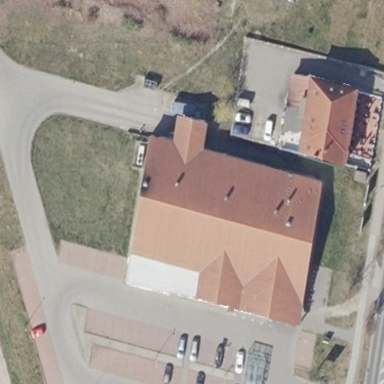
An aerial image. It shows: Supermarket building.